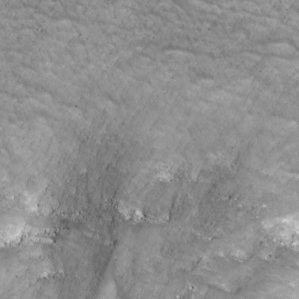
Label: non_frost